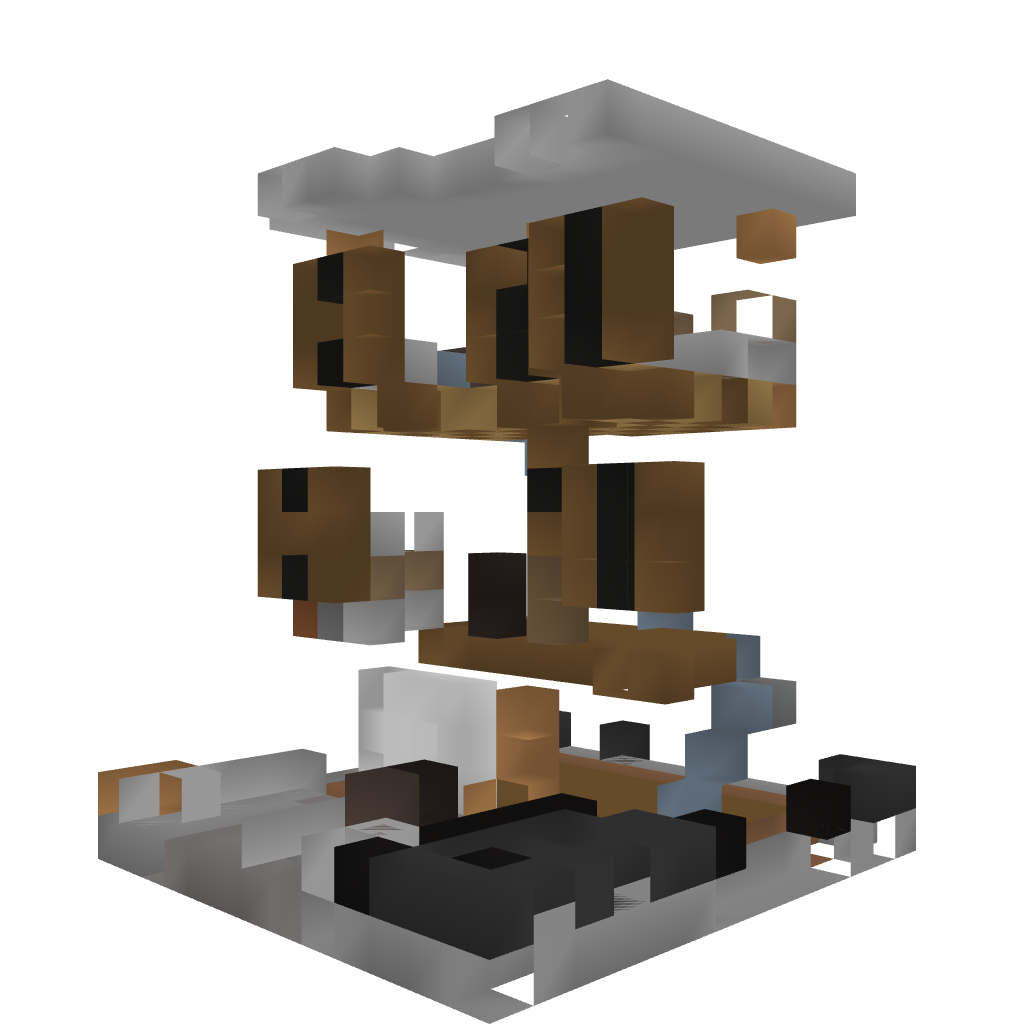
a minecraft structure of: Modern Town House